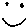
Label: smiley face